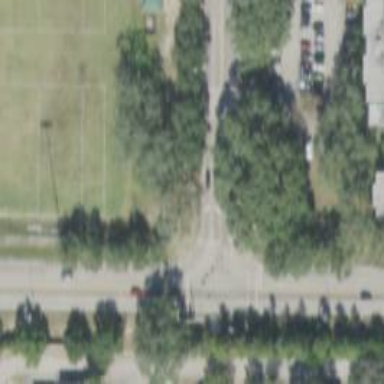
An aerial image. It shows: Footway that also serves as parkway.